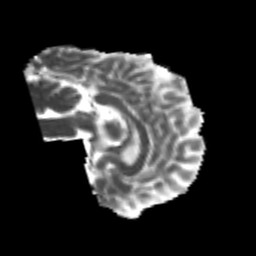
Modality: MD
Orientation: sagittal
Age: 20
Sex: male
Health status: healthy
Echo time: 0.074 s